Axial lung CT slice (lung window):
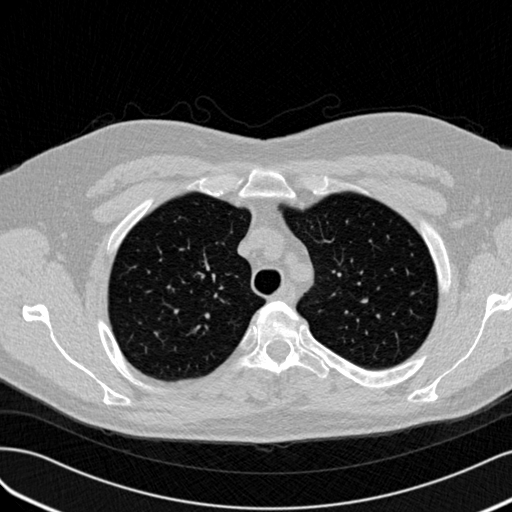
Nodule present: no